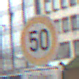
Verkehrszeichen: Geschwindigkeit50
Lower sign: HinweiseAufGefahrenDurchVerbaleAngabe3
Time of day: Midday
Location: Outdoor (Urban)
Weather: Overcast
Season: NotSpecified
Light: Natural